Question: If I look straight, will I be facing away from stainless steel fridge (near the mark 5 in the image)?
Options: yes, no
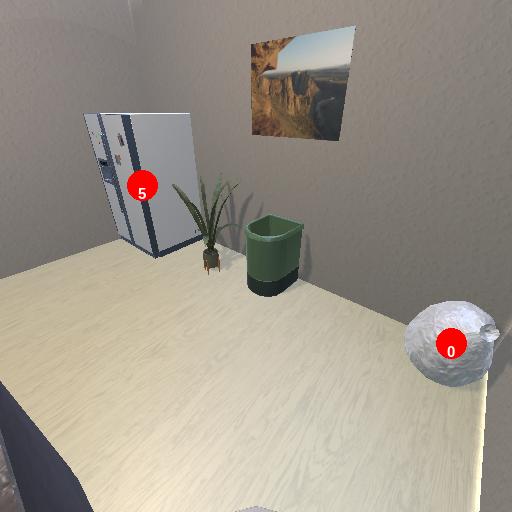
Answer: yes